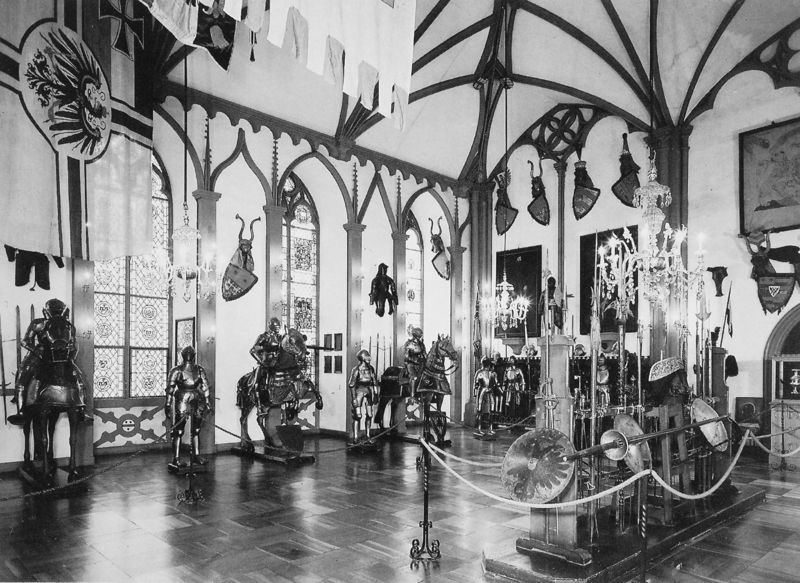
Titel: Gotischer Rittersaal im Erbacher Schloß (Einrichtung)
Künstler: Johann Wilhelm Wendt
Standort: Darmstadt, Odenwald, Erbach, Erbachacher Schloß (EU - D - H)
Schlagwörter: adler, weiß, fenster, schwarz, schloss, pferd, pferde, reiter, deutschland, bogen, fahnen, fahne, saal, lanze, leuchter, metall, kammer, halle, foto, schild, gewölbe, burg, festung, schilder, waffen, waffe, degen, ritter, rüstung, österreich, ausstellung, wappen, gotisch, pfers, dolch, mittelalter, lanzen, sammlung, museum, wunderkammer, absperrung, schilde, rüstungen, doppeladler, spieß, zwinger, rittertum